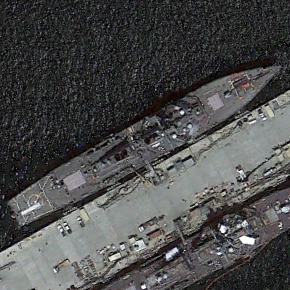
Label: destroyer